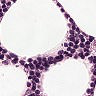
Metastatic tissue present: no